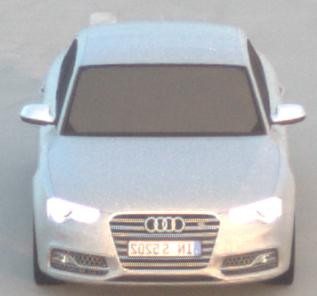
Make: Audi
Model: S5
Detailed model: F5
Model produced from: 2016
Model produced until: 2019
Doors: 2
Color: white
Road condition: dry road
Daytime: sunrise or sunset
Contrast: low contrast